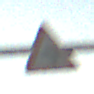
Verkehrszeichen: KurveLinks
Umgebung: Outdoor, Nature
Tageszeit: SunriseSunset
Wetter: PartlyCloudy
Licht: Natural
Jahreszeit: NotSpecified
Kontrast: HighContrast